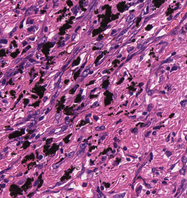
Tumor epithelial tissue: no
Tumor-associated stroma tissue: yes
Normal tissue: no